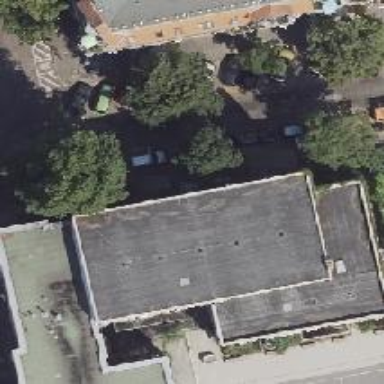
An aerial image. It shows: Bicycle parking located on the sidewalk.